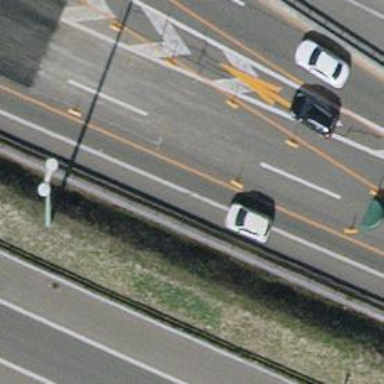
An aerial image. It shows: Asphalt motorway link.